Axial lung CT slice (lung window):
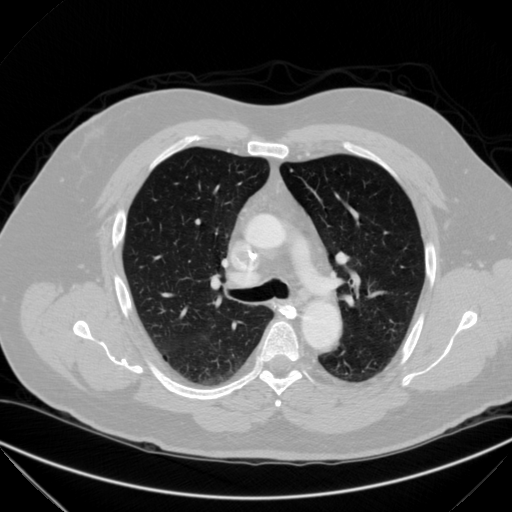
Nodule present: yes
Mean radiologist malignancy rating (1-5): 3